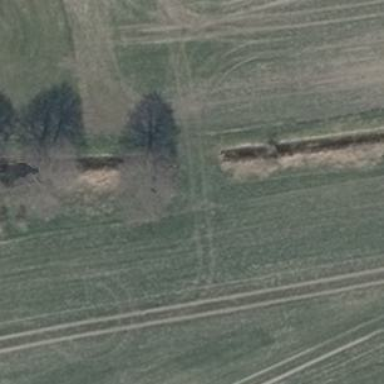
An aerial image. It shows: Culvert tunnel.